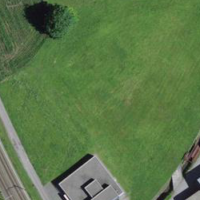
EUNIS habitat code: 24
Species observed at this site:
Milvus milvus